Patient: sex F, age 54
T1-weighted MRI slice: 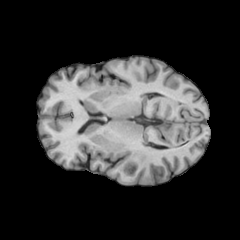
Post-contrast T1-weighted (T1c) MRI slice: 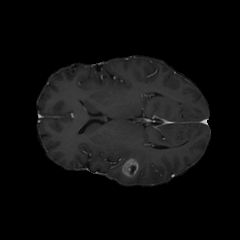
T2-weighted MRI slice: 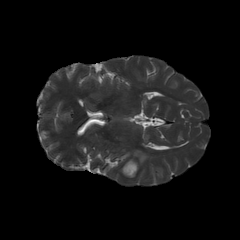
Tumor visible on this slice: yes
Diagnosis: Glioblastoma, IDH-wildtype
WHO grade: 4